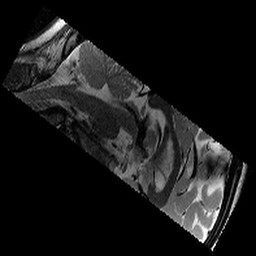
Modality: T2w
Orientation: sagittal
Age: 9
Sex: male
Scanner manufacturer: siemens
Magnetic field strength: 3 T
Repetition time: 9.23 s
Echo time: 0.067 s